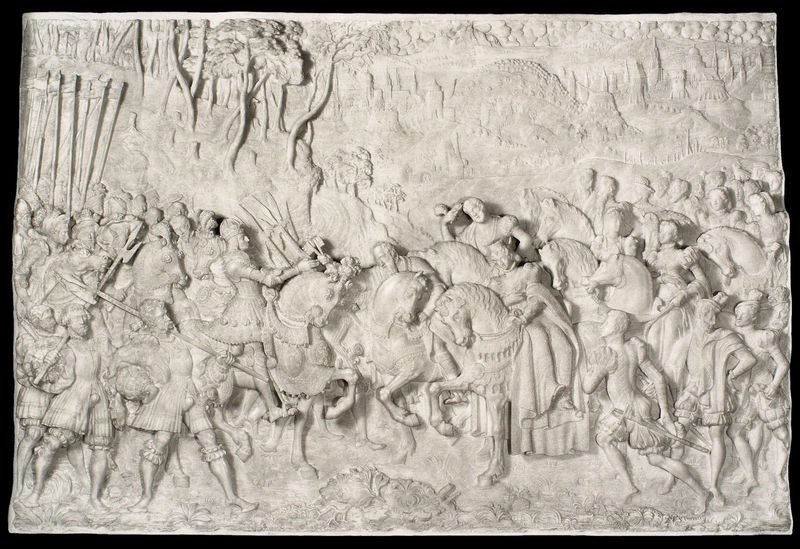
Titel: Kenotaph von Maximilian I.: Die vier südseitigen Marmorreliefs (Nr. 7,8,19,20)
Institution: Innsbruck, Hofkirche
Schlagwörter: kampf, stadt, marmor, wald, pferde, relief, krieg, ritter, rüstung, lanzen, schabracken